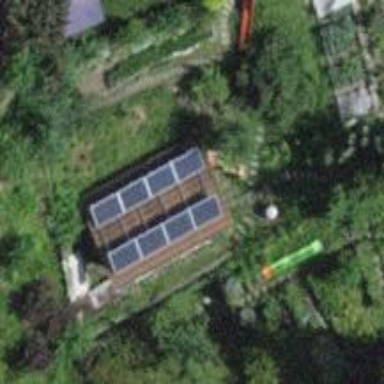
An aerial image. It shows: Solar power generator.